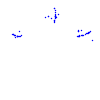
Particle: pion